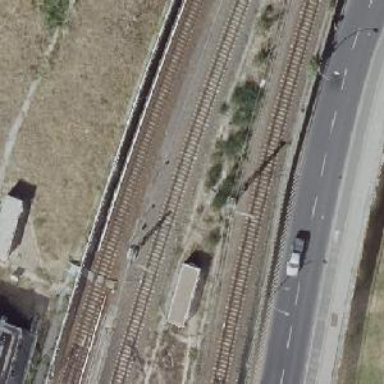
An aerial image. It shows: Catenary mast for power lines.